Field crop: tomato
Growth stage: 2
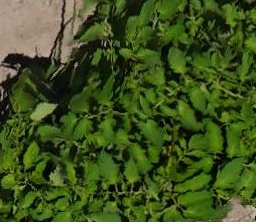
Species: tomato